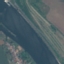
Land use / land cover: River